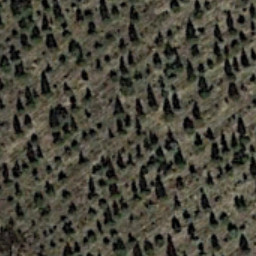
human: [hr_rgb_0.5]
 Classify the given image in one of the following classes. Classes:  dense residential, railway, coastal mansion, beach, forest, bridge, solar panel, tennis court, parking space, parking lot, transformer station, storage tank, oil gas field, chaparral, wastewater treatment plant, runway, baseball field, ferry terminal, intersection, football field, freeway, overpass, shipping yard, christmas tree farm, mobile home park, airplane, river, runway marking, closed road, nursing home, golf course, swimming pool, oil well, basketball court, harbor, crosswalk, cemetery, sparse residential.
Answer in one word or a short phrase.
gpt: christmas tree farm